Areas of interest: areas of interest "Exhibition and Convention Center"
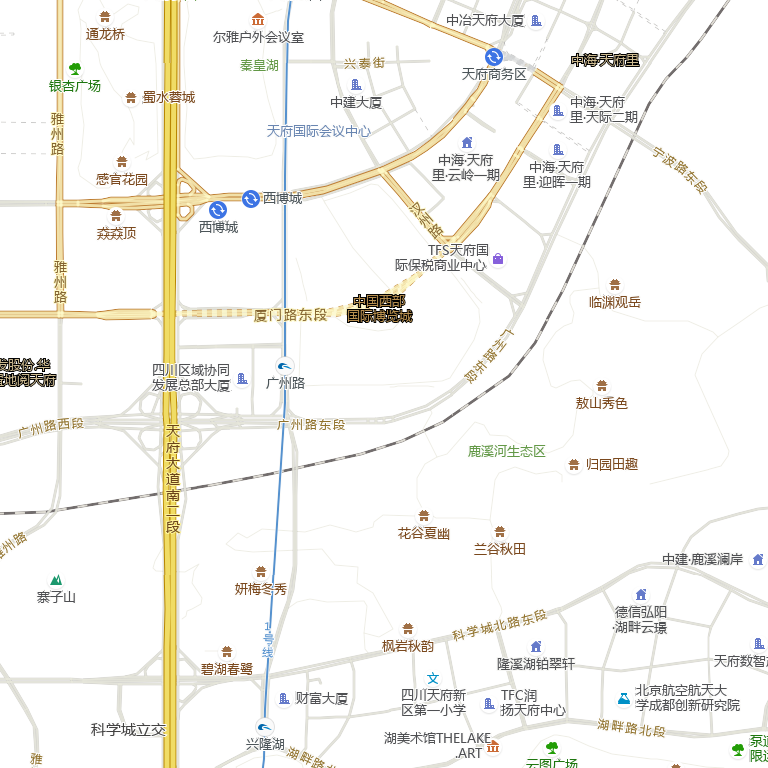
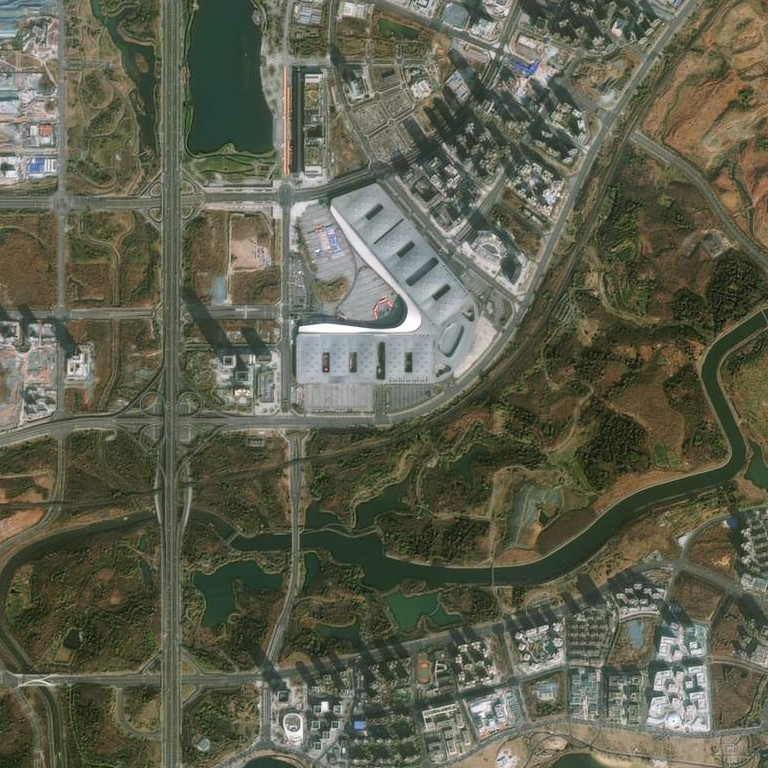